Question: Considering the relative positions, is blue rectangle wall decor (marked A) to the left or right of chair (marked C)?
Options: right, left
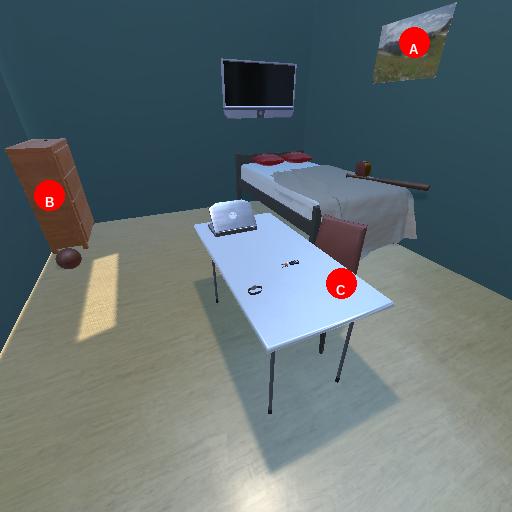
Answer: right